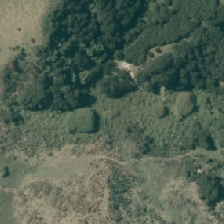
Land cover: herbaceous_freshwater_vege